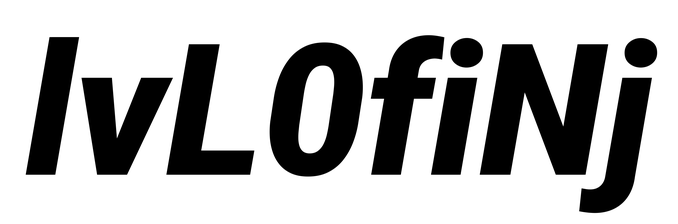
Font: Roboto-Italic_Black_Italic